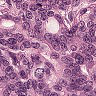
Metastatic tissue present: yes